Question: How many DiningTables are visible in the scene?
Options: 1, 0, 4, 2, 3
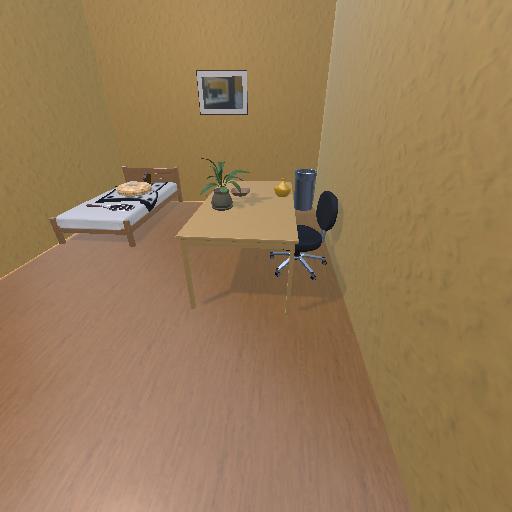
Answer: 1